Question: I have the antenna array factor expression here:

I have coded the array factor expression as given below:
'''
lambda = 1;
M = 100;N = 200; %an M x N array
dx = 0.3*lambda; %inter-element spacing in x direction
m = 1:M;
xm = (m - 0.5*(M+1))*dx; %element positions in x direction
dy = 0.4*lambda;
n = 1:N;
yn = (n - 0.5*(N+1))*dy;
thetaCount = 360; % no of theta values
thetaRes = 2*pi/thetaCount; % theta resolution
thetas = 0:thetaRes:2*pi-thetaRes; % theta values
phiCount = 180;
phiRes = pi/phiCount;
phis = -pi/2:phiRes:pi/2-phiRes;
cmpWeights = rand(N,M); %complex Weights
AF = zeros(phiCount,thetaCount); %Array factor
tic
for i = 1:phiCount
for j = 1:thetaCount
for p = 1:M
for q = 1:N
AF(i,j) = AF(i,j) + cmpWeights(q,p)*exp((2*pi*1j/lambda)*(xm(p)*sin(thetas(j))*cos(phis(i)) + yn(q)*sin(thetas(j))*sin(phis(i))));
end
end
end
end
'''
How can I vectorize the code for calculating the Array Factor (AF).
I want the line:
'''
AF(i,j) = AF(i,j) + cmpWeights(q,p)*exp((2*pi*1j/lambda)*(xm(p)*sin(thetas(j))*cos(phis(i)) + yn(q)*sin(thetas(j))*sin(phis(i))));
'''
to be written in vectorized form (by modifying the for loop).
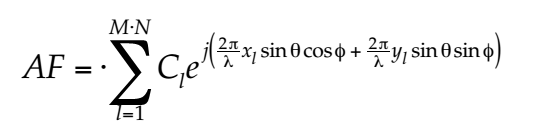
Answer: The innermost nested loop generates this every iteration - 'cmpWeights(q,p)*exp((2*pi*1j/lambda)*(xm(p)*sin(thetas(j))*cos(phis(i)) + yn(q)*sin(thetas(j))*sin(phis(i))))', which are to summed up iteratively to give us the final output in 'AF'.
Let's call the 'exp(....' part as 'B'. Now, 'B' basically has two parts, one is the scalar '(2*pi*1j/lambda)' and the other part
'(xm(p)*sin(thetas(j))*cos(phis(i)) + yn(q)*sin(thetas(j))*sin(phis(i)))' that is formed from the variables that are dependent on
the four iterators used in the original loopy versions - 'i,j,p,q'. Let's call this other part as 'C' for easy reference later on.
Let's put all that into perspective:
- Loopy version had 'AF(i,j) = AF(i,j) + cmpWeights(q,p)*exp((2*pi*1j/lambda)*(xm(p)*sin(thetas(j))*cos(phis(i)) + yn(q)*sin(thetas(j))*sin(phis(i))))', which is now equivalent to 'AF(i,j) = AF(i,j) + cmpWeights(q,p)*B', where 'B = exp((2*pi*1j/lambda)*(xm(p)*sin(thetas(j))*cos(phis(i)) + yn(q)*sin(thetas(j))*sin(phis(i))))'.- 'B' could be simplified to 'B = exp((2*pi*1j/lambda)* C)', where 'C = (xm(p)*sin(thetas(j))*cos(phis(i)) + yn(q)*sin(thetas(j))*sin(phis(i)))'.- 'C' would depend on the iterators - 'i,j,p,q'.
So, after porting onto a vectorized way, it would end up as this -
'''
%// 1) Define vectors corresponding to iterators used in the loopy version
I = 1:phiCount;
J = 1:thetaCount;
P = 1:M;
Q = 1:N;
%// 2) Create vectorized version of C using all four vector iterators
mult1 = bsxfun(@times,sin(thetas(J)),cos(phis(I)).'); %//'
mult2 = bsxfun(@times,sin(thetas(J)),sin(phis(I)).'); %//'
mult1_xm = bsxfun(@times,mult1(:),permute(xm,[1 3 2]));
mult2_yn = bsxfun(@times,mult2(:),yn);
C_vect = bsxfun(@plus,mult1_xm,mult2_yn);
%// 3) Create vectorized version of B using vectorized C
B_vect = reshape(exp((2*pi*1j/lambda)*C_vect),phiCount*thetaCount,[]);
%// 4) Final output as matrix multiplication between vectorized versions of B and C
AF_vect = reshape(B_vect*cmpWeights(:),phiCount,thetaCount);
'''
---
This second approach would reduce the memory traffic and it uses the distributive property of exponential - 'exp(A+B) = exp(A)*exp(B)'.
Now, the original loopy version was this -
'''
AF(i,j) = AF(i,j) + cmpWeights(q,p)*exp((2*pi*1j/lambda)*...
(xm(p)*sin(thetas(j))*cos(phis(i)) + yn(q)*sin(thetas(j))*sin(phis(i))))
'''
So, after using the distributive property, we would endup with something like this -
'''
K = (2*pi*1j/lambda)
part1 = K*xm(p)*sin(thetas(j))*cos(phis(i));
part2 = K*yn(q)*sin(thetas(j))*sin(phis(i));
AF(i,j) = AF(i,j) + cmpWeights(q,p)*exp(part1)*exp(part2);
'''
Thus, the relevant vectorized approach would become something like this -
'''
%// 1) Define vectors corresponding to iterators used in the loopy version
I = 1:phiCount;
J = 1:thetaCount;
P = 1:M;
Q = 1:N;
%// 2) Define the constant used at the start of EXP() call
K = (2*pi*1j/lambda);
%// 3) Perform the sine-cosine operations part1 & part2 in vectorized manners
mult1 = K*bsxfun(@times,sin(thetas(J)),cos(phis(I)).'); %//'
mult2 = K*bsxfun(@times,sin(thetas(J)),sin(phis(I)).'); %//'
%// Perform exp(part1) & exp(part2) in vectorized manners
part1_vect = exp(bsxfun(@times,mult1(:),xm));
part2_vect = exp(bsxfun(@times,mult2(:),yn));
%// Perform multiplications with cmpWeights for final output
AF = reshape(sum((part1_vect*cmpWeights.').*part2_vect,2),phiCount,[])
'''
---
Here are the runtimes with the input data listed in the question for the original loopy approach and proposed approach #2 -
'''
---------------------------- With Original Approach
Elapsed time is 358.081507 seconds.
---------------------------- With Proposed Approach #2
Elapsed time is 0.405038 seconds.
'''
The runtimes suggests a crazy performance improvement with 'Approach #2'!